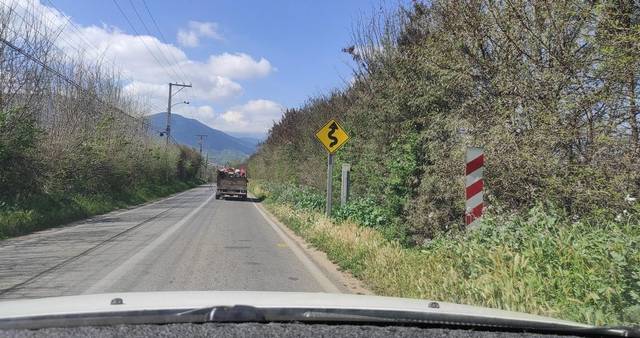
Region: Chile
Coordinates: -33.003, -71.236